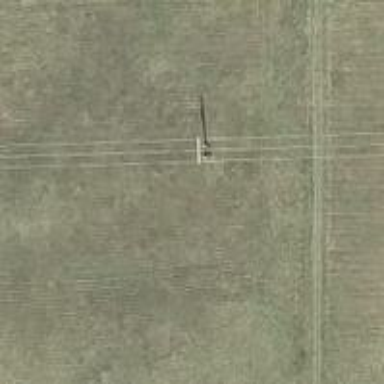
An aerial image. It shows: Power pole.